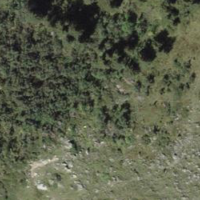
EUNIS habitat code: 32
Species observed at this site:
Boloria titania
Gomphocerippus rufus